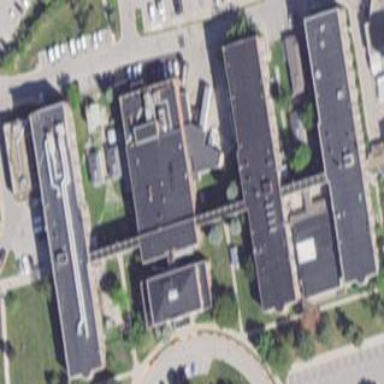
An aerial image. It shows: Hospital building.